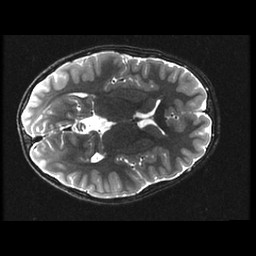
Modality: T2w
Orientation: axial
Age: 10
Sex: male
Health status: ill
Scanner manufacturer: ge
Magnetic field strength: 3 T
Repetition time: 7.5 s
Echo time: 0.1015 s